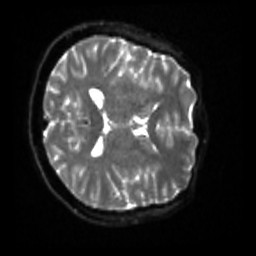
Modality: sbref
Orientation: axial
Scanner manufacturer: siemens
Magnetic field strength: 3 T
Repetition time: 4 s
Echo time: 0.0594 s